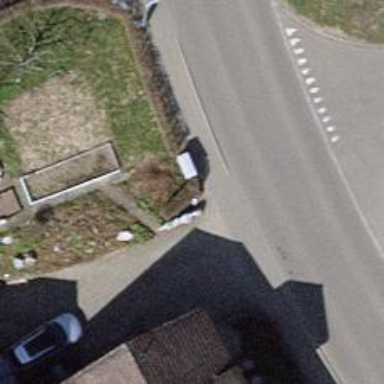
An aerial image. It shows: Hedge barrier.